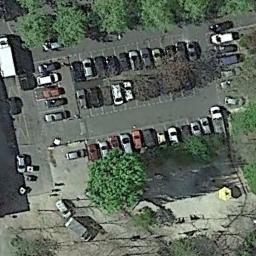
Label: parking_lot